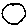
Label: moon